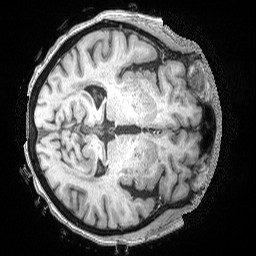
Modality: T1w
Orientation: axial
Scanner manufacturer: siemens
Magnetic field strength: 3 T
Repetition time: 2.53 s
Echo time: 0.00169 s